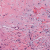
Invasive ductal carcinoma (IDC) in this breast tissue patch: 0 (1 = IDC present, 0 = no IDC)